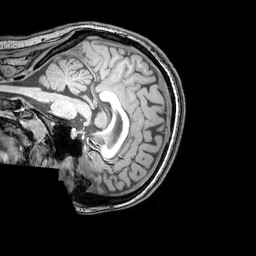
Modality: T1w
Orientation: sagittal
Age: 20
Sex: female
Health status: healthy
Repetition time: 0.081 s
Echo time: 0.037 s